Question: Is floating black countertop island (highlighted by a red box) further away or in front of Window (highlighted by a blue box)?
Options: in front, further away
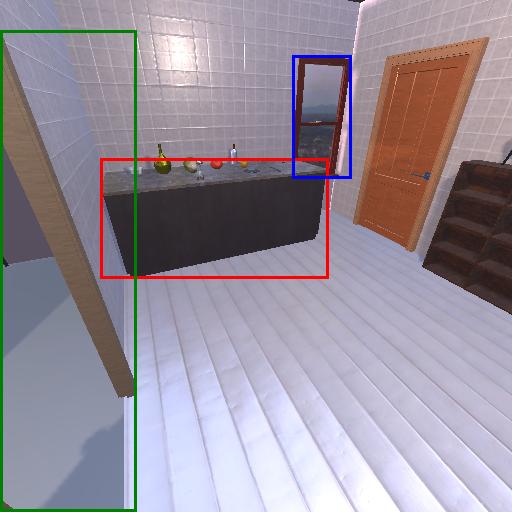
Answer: in front